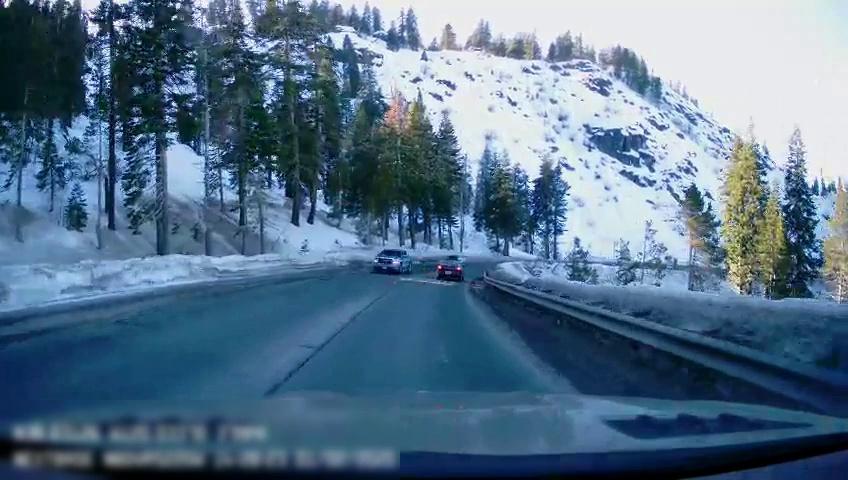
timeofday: Day
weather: Sunny
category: Drivable Space
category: Vehicles | Truck
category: Vehicles | Car
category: Lanes | Opposite Lane
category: Lanes | Current Lane